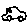
Label: car